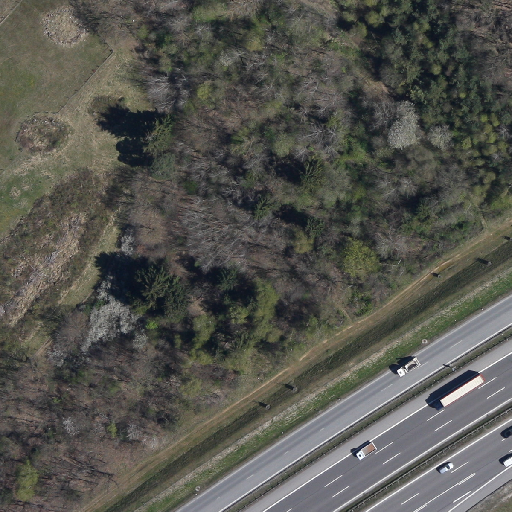
Referring expression: vehicle driving on the road